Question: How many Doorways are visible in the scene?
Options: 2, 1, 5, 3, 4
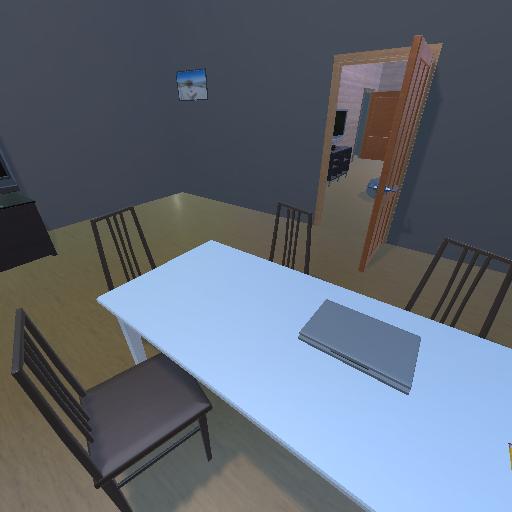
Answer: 2